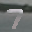
Label: 7